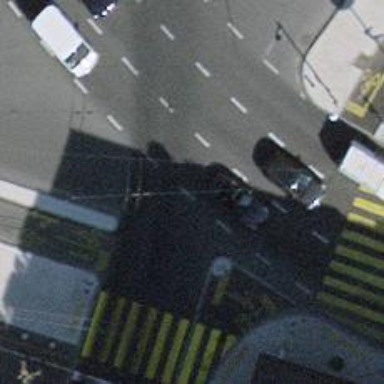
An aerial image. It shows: Asphalt road classified as unclassified with trolley wires.